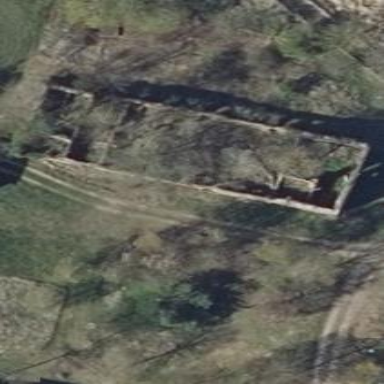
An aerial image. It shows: View of historic ruins.